Question: What I am trying to do is as below
I tried using linear layout as below
'''
<?xml version="1.0" encoding="utf-8"?>
<LinearLayout
android:id="@+id/widget33"
android:layout_width="fill_parent"
android:layout_height="fill_parent"
android:orientation="vertical"
xmlns:android="http://schemas.android.com/apk/res/android"
android:background="#FFFFFF" >
<TextView android:layout_height="wrap_content" android:text="Eric Lee" android:id="@+id/textView1" android:layout_width="wrap_content" android:layout_gravity="center_horizontal" android:layout_marginBottom="50px" android:layout_marginTop="10px"></TextView>
<LinearLayout
android:orientation="horizontal"
android:layout_width="fill_parent" android:layout_height="wrap_content"> <ImageButton android:layout_width="wrap_content" android:src="@drawable/help" android:layout_height="wrap_content" android:id="@+id/imageButton2" android:background="@null" android:layout_gravity="left"></ImageButton>
<ImageButton android:layout_width="wrap_content" android:src="@drawable/help" android:layout_height="wrap_content" android:id="@+id/imageButton2" android:background="@null" android:layout_gravity="top"></ImageButton>
</LinearLayout>
</LinearLayout>
'''
However i am having trouble with floating the image left and the right image right. They still stuck at the same Position
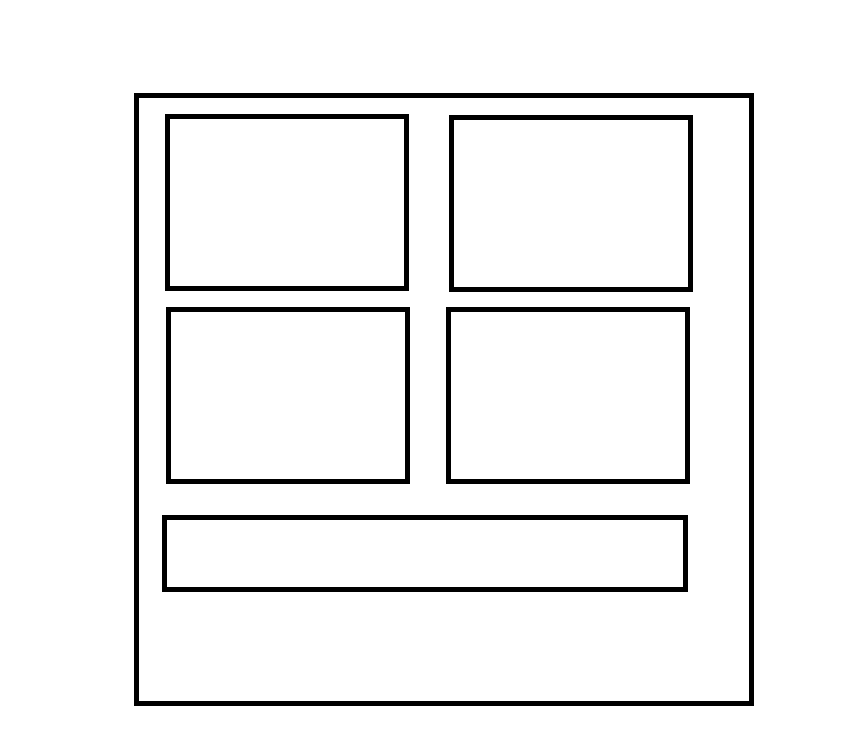
Answer: '''
<?xml version="1.0" encoding="utf-8"?>
<LinearLayout android:id="@+id/widget33"
android:layout_width="fill_parent" android:layout_height="fill_parent"
android:orientation="vertical" xmlns:android="http://schemas.android.com/apk/res/android"
android:background="#FFFFFF">
<RelativeLayout android:layout_height="wrap_content"
android:id="@+id/relativeLayout1" android:layout_width="match_parent">
<ImageButton android:layout_width="wrap_content"
android:id="@+id/imageButton1" android:src="@drawable/icon"
android:layout_height="wrap_content" android:layout_alignParentLeft="true"></ImageButton>
<ImageButton android:layout_width="wrap_content"
android:id="@+id/imageButton2" android:src="@drawable/icon"
android:layout_height="wrap_content" android:layout_alignParentRight="true"></ImageButton>
</RelativeLayout>
<RelativeLayout android:layout_width="match_parent"
android:id="@+id/RelativeLayout01" android:layout_height="wrap_content">
<ImageButton android:layout_width="wrap_content"
android:id="@+id/ImageButton02" android:src="@drawable/icon"
android:layout_alignParentLeft="true" android:layout_height="wrap_content"></ImageButton>
<ImageButton android:layout_width="wrap_content"
android:id="@+id/ImageButton01" android:src="@drawable/icon"
android:layout_alignParentRight="true" android:layout_height="wrap_content"></ImageButton>
</RelativeLayout>
<LinearLayout android:layout_height="wrap_content"
android:id="@+id/linearLayout1" android:layout_width="match_parent">
<EditText android:layout_weight="1" android:id="@+id/editText1"
android:layout_height="wrap_content" android:layout_width="wrap_content">
<requestFocus></requestFocus>
</EditText>
</LinearLayout>
</LinearLayout>
'''